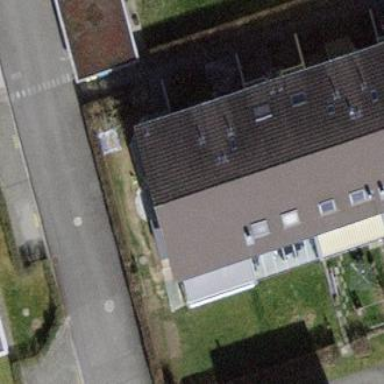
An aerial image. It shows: Building with tile roof.